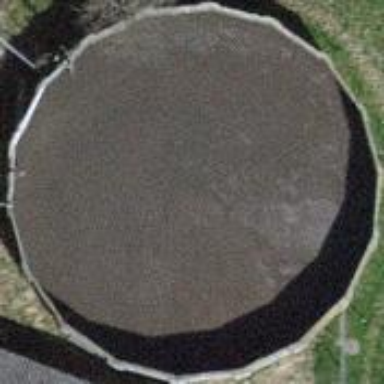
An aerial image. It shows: Storage tank with man-made structure.